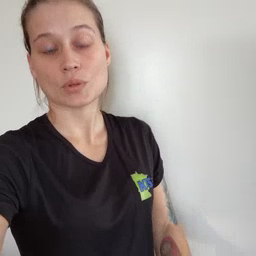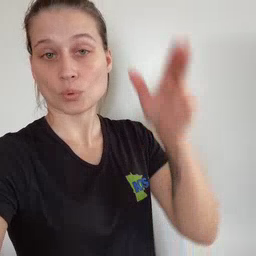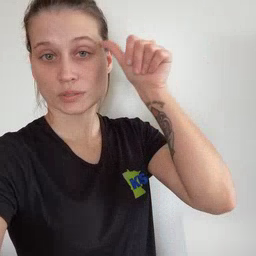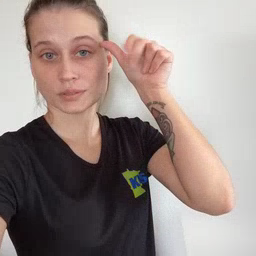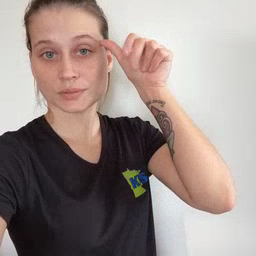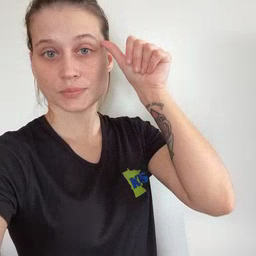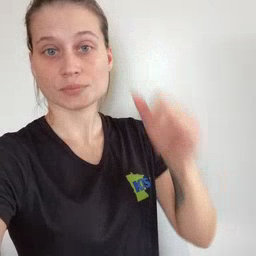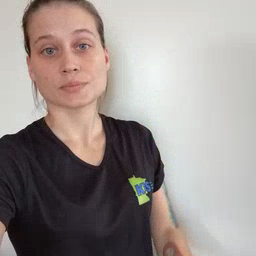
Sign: horse